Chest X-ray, AP view. Patient: 65 years old, sex F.
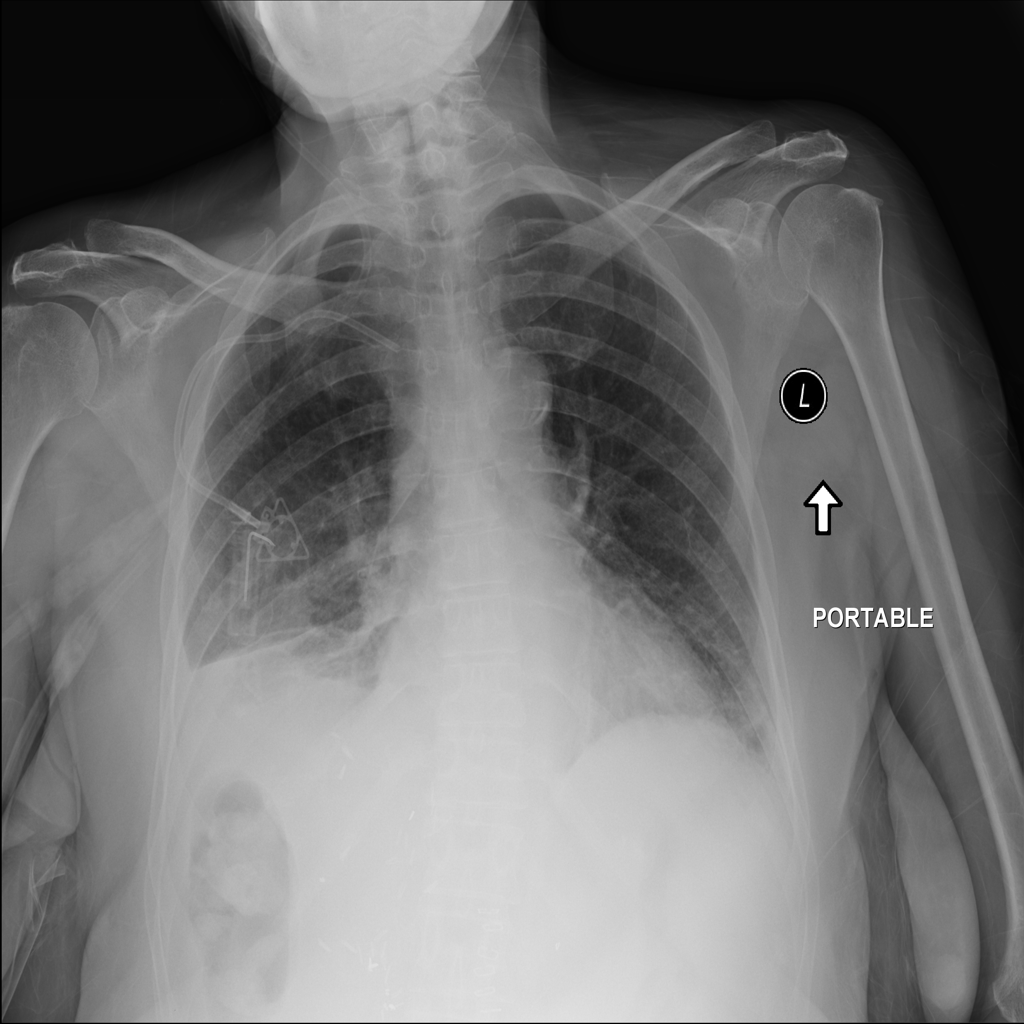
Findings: Atelectasis, Effusion, Pneumothorax